Question: I have built ipa using build.phonegap.com. I am trying to unload this ipa to the store, but got this error:

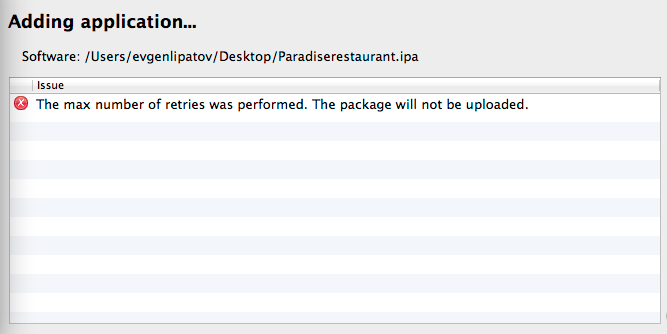
Answer: I solved this problem. Install xCode 4. And use version application loader of this xCode 4. And this problem was resolved.